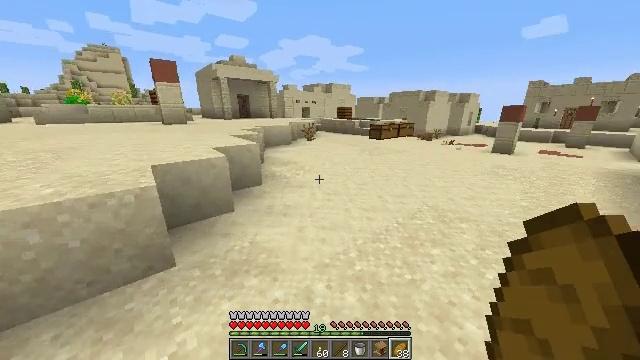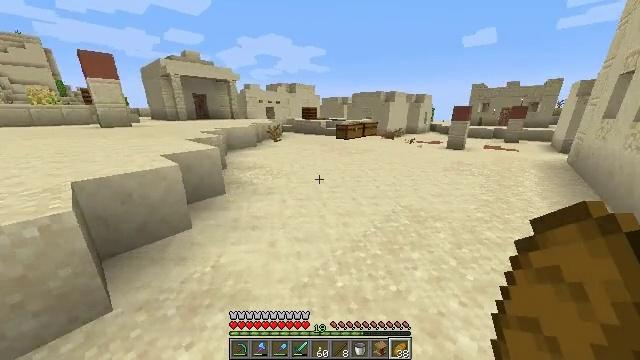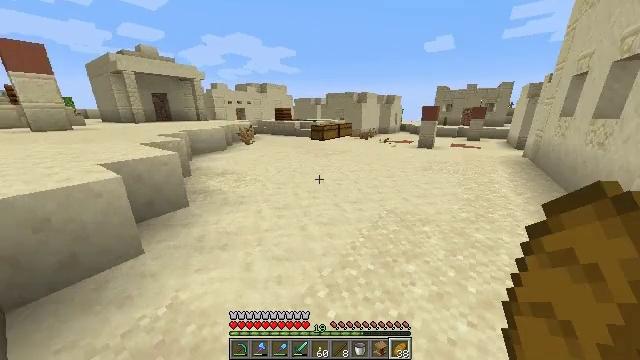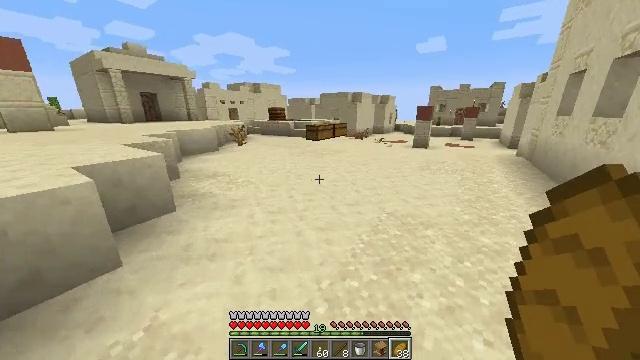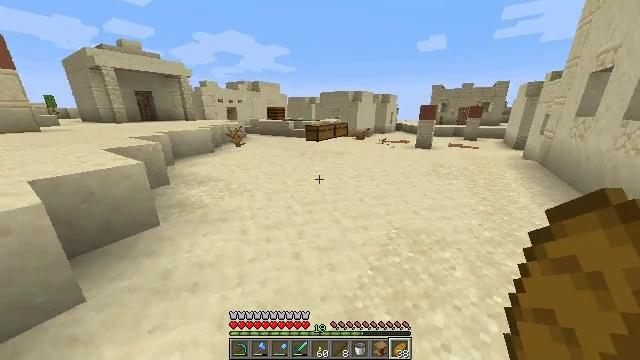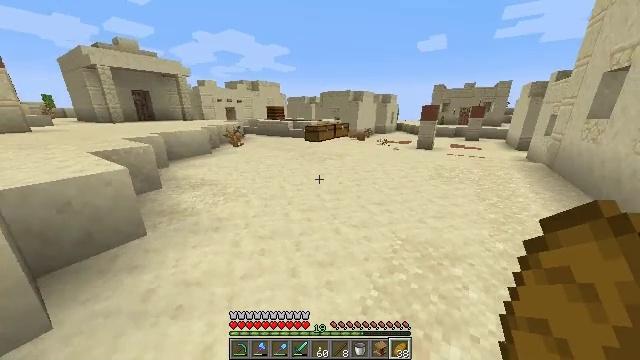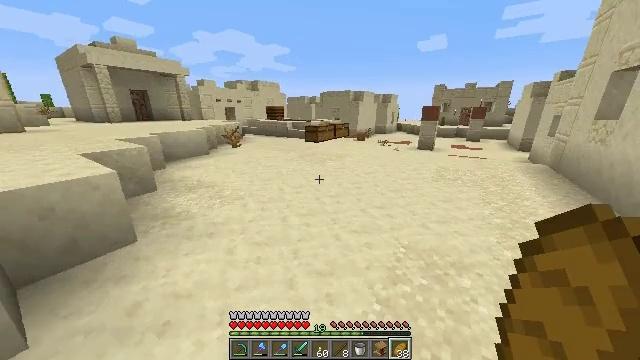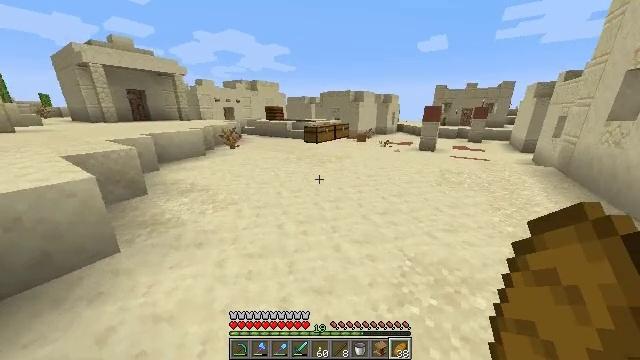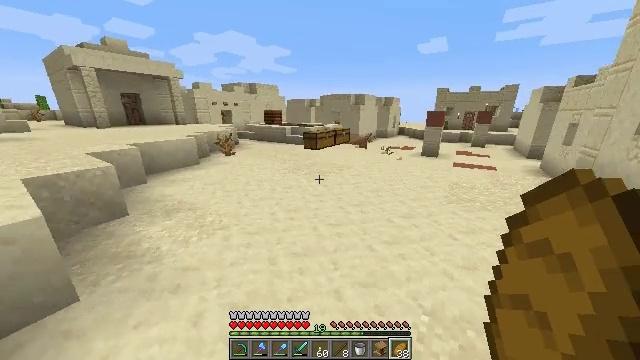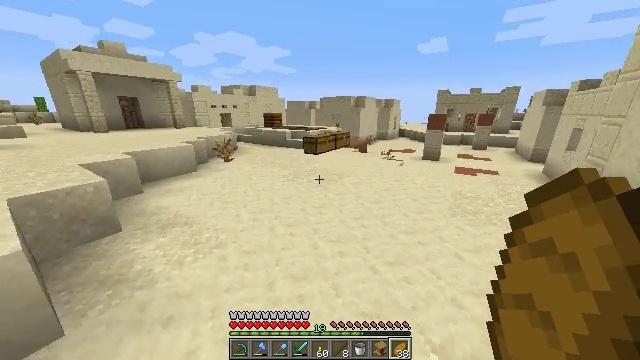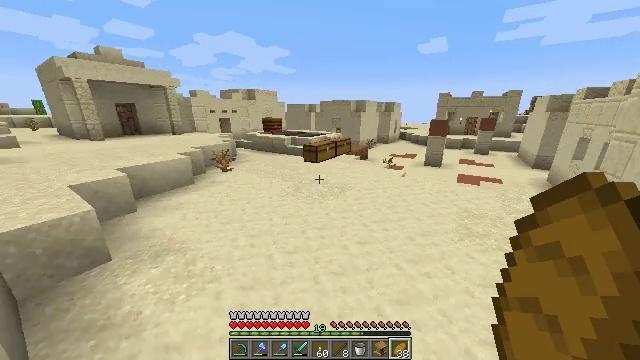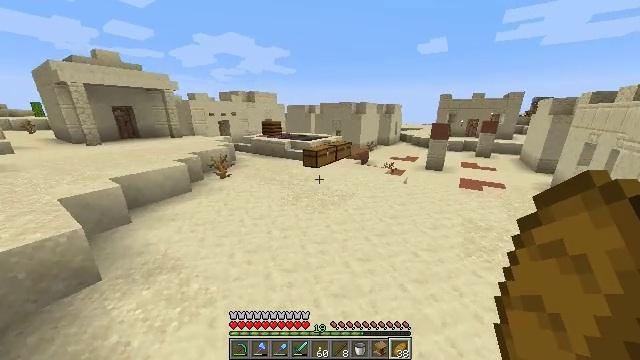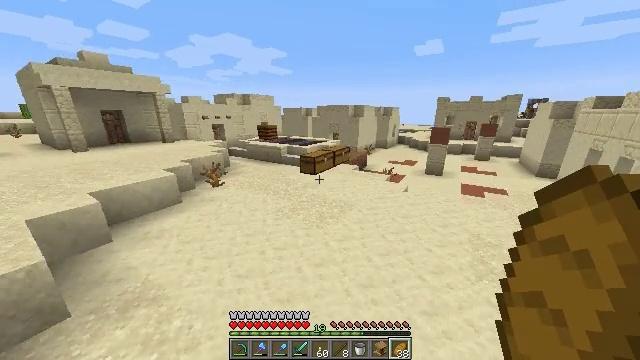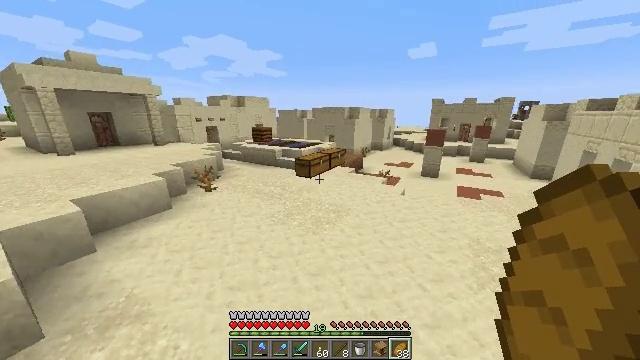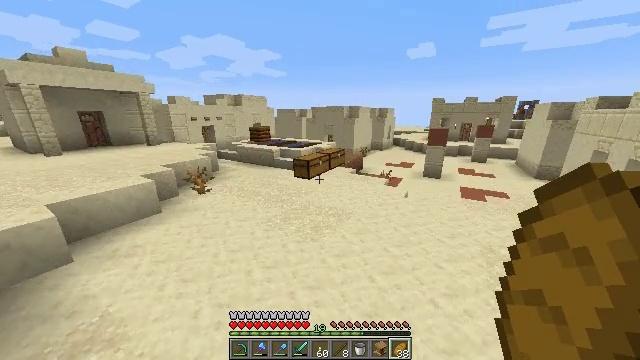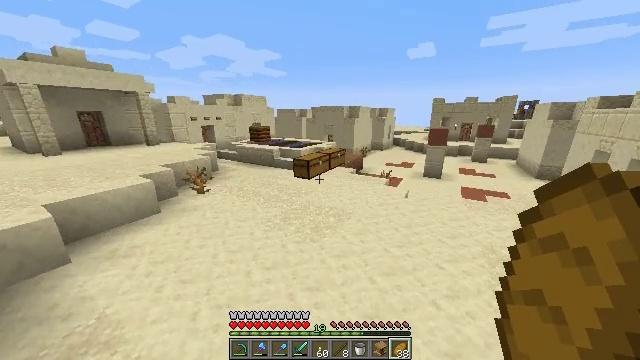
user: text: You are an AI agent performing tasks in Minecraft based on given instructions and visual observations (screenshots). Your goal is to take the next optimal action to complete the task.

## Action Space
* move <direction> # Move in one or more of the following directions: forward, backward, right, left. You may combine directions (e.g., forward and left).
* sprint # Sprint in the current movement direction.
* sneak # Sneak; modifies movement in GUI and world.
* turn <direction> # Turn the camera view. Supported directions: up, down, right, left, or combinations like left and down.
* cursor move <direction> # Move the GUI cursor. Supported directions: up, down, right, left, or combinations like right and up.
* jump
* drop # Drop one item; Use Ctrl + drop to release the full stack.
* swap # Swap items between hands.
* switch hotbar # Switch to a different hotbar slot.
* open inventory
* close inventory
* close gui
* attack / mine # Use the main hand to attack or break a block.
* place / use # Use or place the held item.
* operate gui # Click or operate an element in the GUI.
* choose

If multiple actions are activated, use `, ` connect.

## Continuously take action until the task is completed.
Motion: motion action
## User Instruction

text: Collect the potted cactus for your inventory.
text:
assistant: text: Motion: move forward, sprint, turn right
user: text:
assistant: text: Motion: move forward, sprint, turn right
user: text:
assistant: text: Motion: move forward, sprint, turn right
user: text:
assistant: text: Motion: move forward, sprint
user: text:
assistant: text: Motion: move forward, sprint
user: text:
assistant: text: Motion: move forward, sprint
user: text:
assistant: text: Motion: move forward, sprint
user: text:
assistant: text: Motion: move forward, sprint, jump
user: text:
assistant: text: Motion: move forward, sprint, jump
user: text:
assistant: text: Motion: move forward, sprint, jump
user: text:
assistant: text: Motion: move forward, sprint, jump
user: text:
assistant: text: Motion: move forward, sprint, jump
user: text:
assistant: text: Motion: move forward, sprint, turn right, jump
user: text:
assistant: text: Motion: move forward, sprint
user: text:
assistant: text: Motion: move forward, sprint
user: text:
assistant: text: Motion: move forward, sprint
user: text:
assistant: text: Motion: move forward, sprint
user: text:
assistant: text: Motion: move forward, sprint
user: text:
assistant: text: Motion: move forward, sprint, turn right
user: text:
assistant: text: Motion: move forward, sprint, turn right
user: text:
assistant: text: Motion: move forward, sprint
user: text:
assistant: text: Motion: move forward, sprint
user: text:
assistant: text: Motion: move forward, sprint
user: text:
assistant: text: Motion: move forward, sprint
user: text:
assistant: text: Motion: move forward, sprint
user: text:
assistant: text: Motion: move forward, sprint
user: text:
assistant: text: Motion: move forward, sprint
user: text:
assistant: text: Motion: move forward, sprint
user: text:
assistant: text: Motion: move forward, sprint
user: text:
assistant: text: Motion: move forward, sprint, turn left